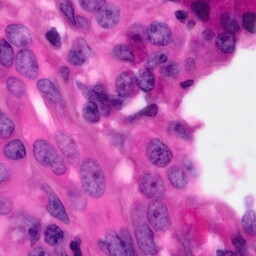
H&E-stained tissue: Pancreatic